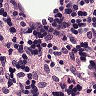
Metastatic tissue present: no